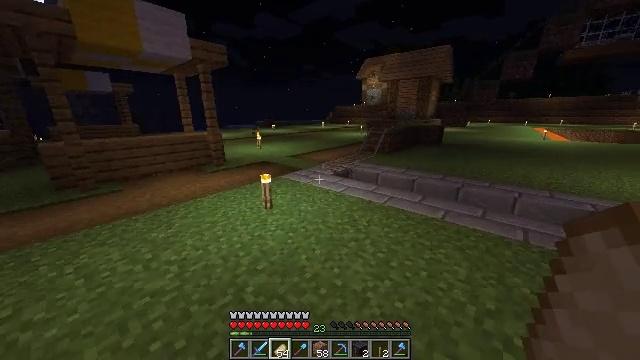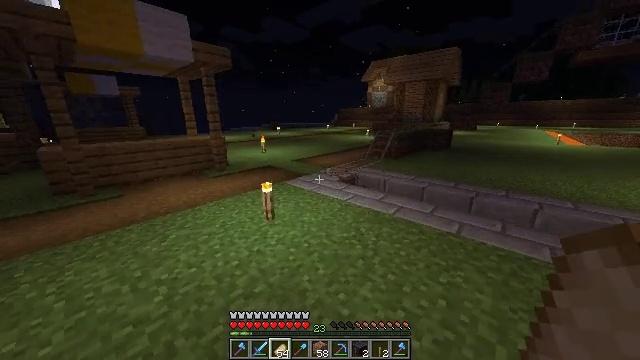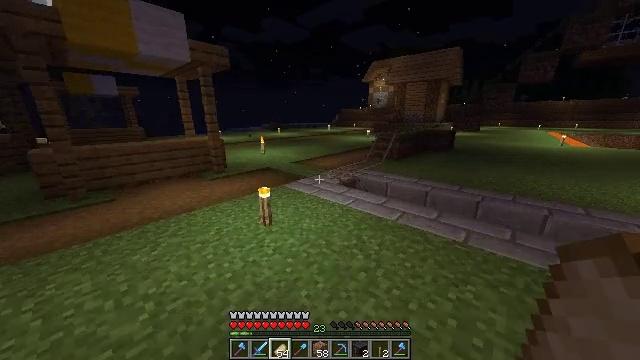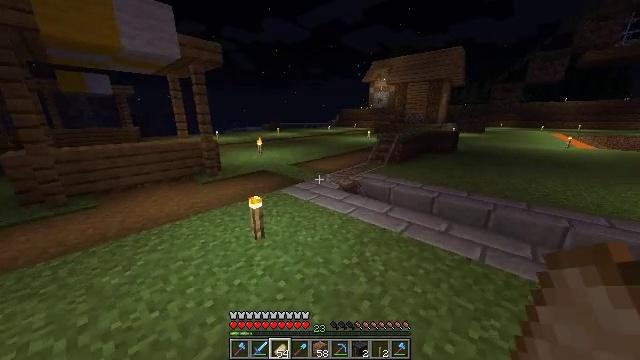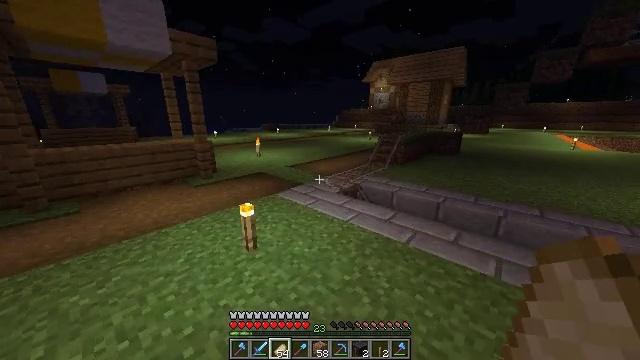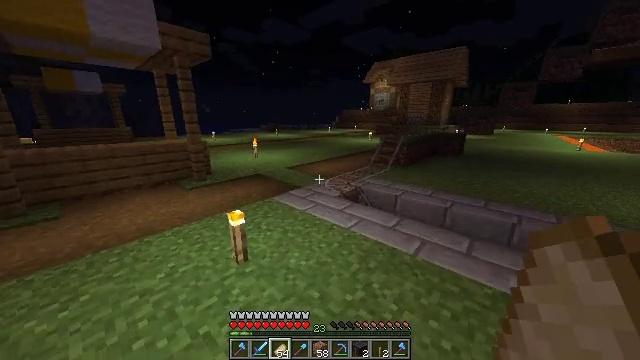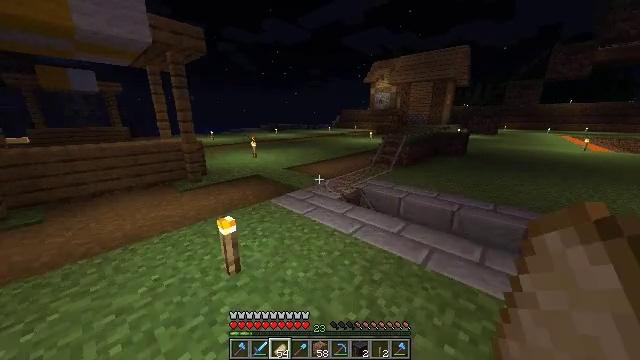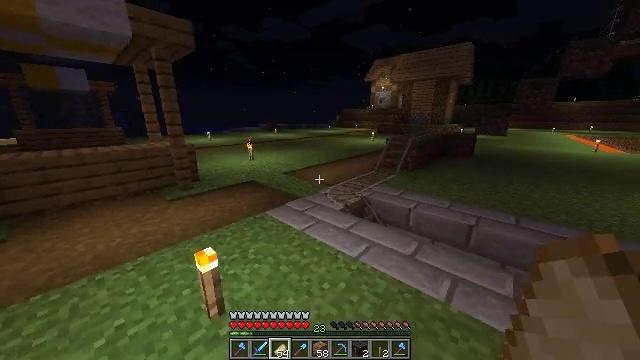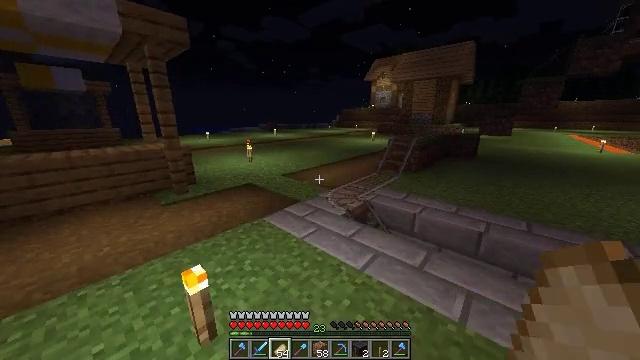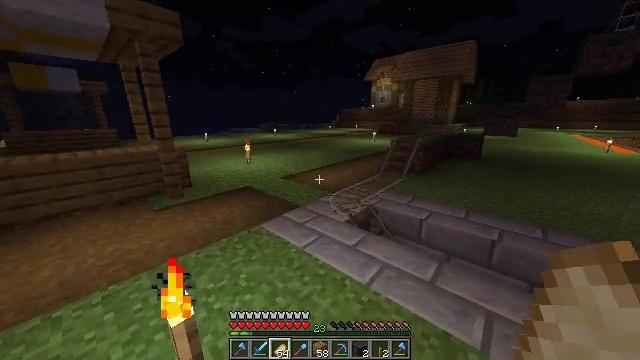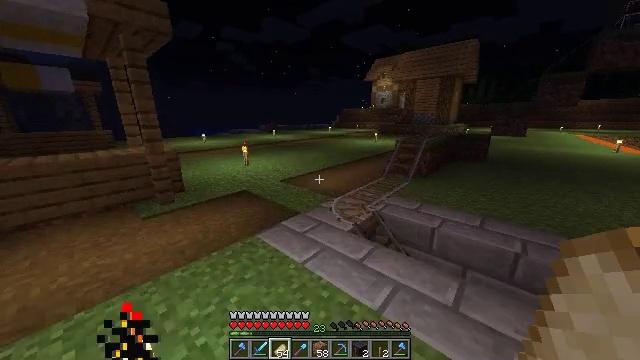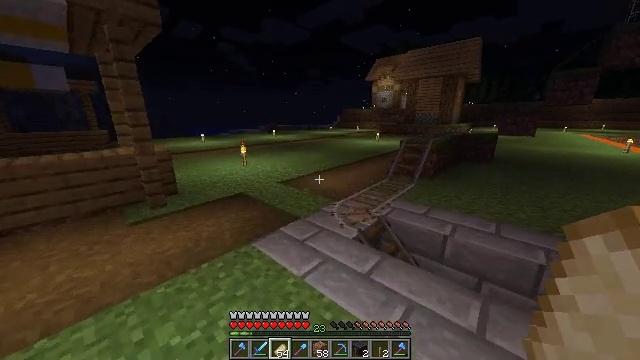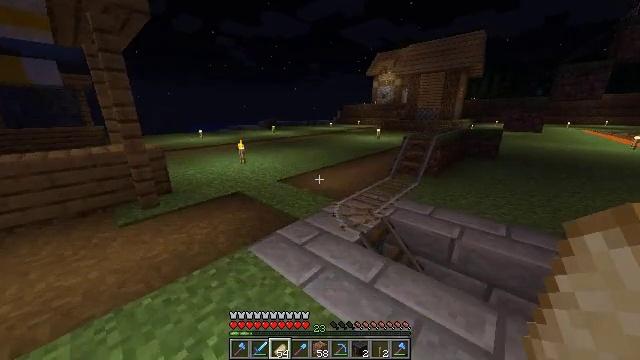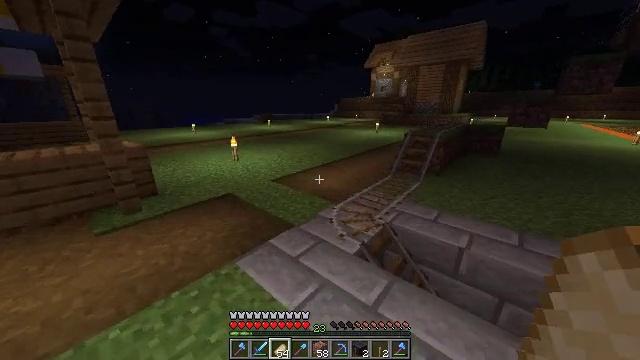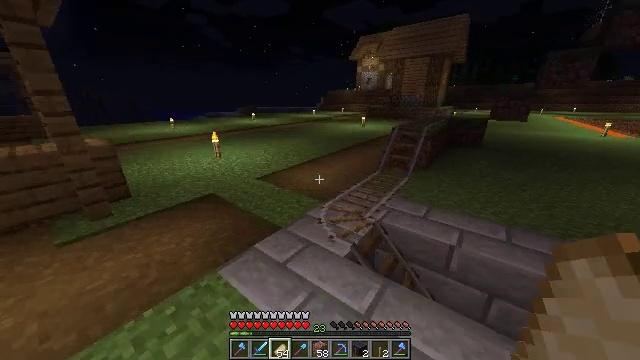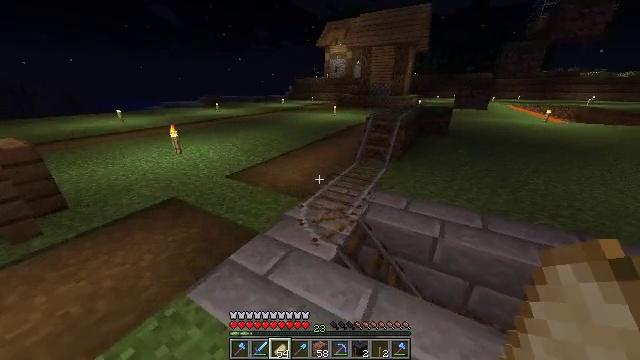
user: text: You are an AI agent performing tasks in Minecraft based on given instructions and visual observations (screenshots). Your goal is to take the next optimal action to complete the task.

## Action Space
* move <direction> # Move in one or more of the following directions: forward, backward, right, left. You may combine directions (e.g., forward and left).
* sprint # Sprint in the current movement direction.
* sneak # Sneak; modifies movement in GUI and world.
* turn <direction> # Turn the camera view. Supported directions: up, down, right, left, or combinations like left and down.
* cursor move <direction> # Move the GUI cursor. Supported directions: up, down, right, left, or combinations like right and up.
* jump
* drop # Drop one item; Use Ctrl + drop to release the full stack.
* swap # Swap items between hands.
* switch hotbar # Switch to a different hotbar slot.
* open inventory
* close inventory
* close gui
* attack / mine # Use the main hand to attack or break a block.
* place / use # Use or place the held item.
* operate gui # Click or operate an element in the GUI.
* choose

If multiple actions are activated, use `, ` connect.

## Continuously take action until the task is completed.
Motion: motion action
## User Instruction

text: Break the smithing table to move it.
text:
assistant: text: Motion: move forward, turn left
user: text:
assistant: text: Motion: move forward, sprint
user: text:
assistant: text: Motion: move forward, sprint
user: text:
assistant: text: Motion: move forward, sprint
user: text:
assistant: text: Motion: move forward, sprint
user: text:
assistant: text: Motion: move forward, sprint
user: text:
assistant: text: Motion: move forward
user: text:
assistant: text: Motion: move forward
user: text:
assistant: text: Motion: move forward
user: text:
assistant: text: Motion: move forward
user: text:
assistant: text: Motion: move forward
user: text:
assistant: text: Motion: move forward
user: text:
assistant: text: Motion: move forward, turn down
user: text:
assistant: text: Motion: move forward and move left, turn right and down
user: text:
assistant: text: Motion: move forward and move left, turn right and down
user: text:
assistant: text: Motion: move forward and move left, turn right and down
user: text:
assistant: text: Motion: move forward and move left, turn right and down
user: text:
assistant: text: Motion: move forward and move left, turn right and down
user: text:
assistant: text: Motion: move forward and move left, turn right
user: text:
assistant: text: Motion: move forward and move left, turn right and up
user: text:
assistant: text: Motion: move forward and move left, turn right and up
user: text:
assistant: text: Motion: turn right and up
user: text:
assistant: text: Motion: no_op
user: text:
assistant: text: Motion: no_op
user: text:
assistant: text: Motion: no_op
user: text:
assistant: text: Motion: no_op
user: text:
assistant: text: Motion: no_op
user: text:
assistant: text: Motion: no_op
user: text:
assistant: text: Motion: no_op
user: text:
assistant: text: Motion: no_op